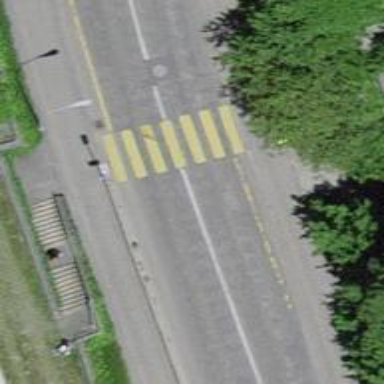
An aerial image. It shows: Zebra crossing on the road.